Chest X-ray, PA view. Patient: 69 years old, sex F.
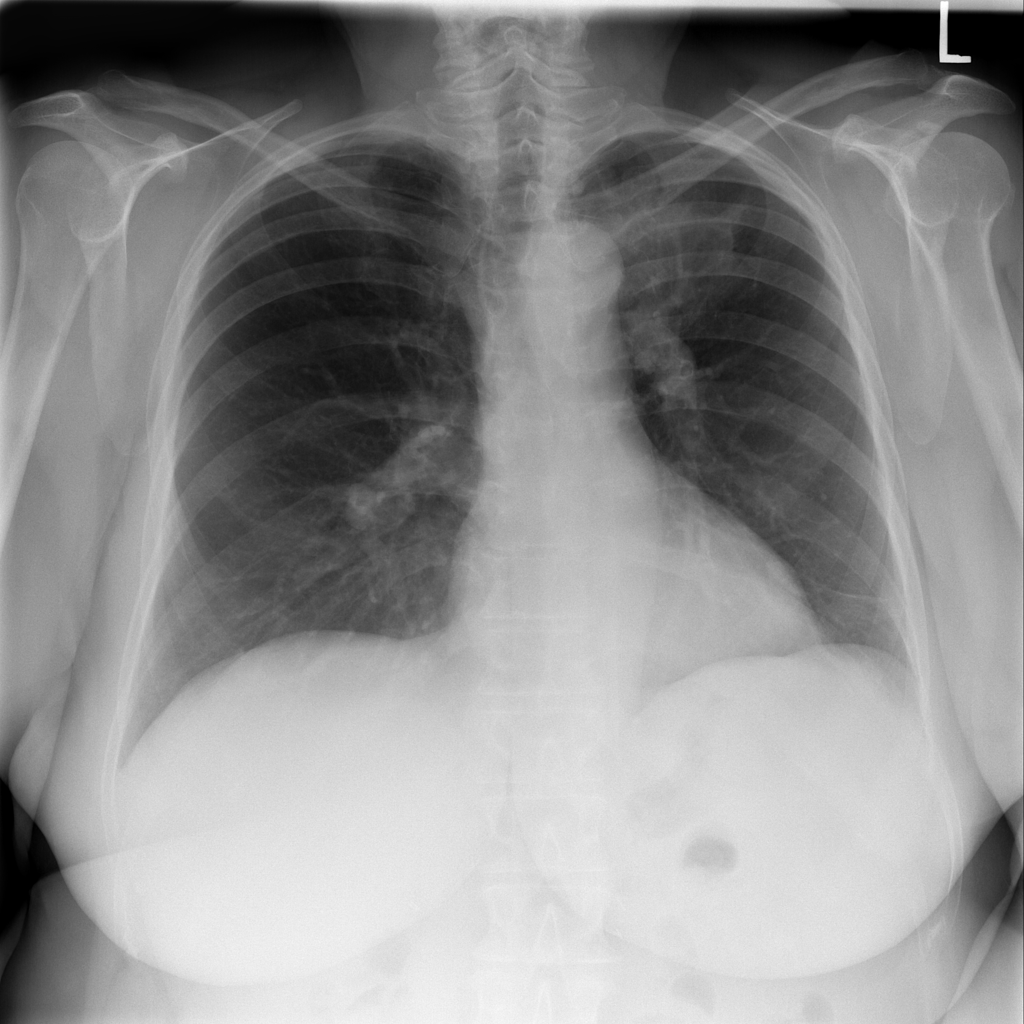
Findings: Atelectasis, Consolidation, Mass